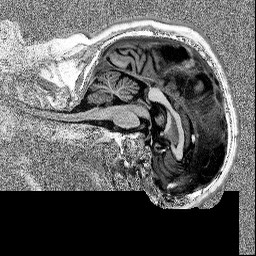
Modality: MP2RAGE
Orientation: sagittal
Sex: male